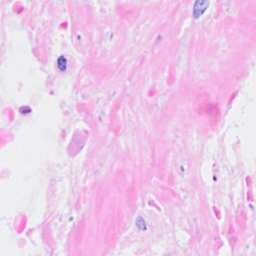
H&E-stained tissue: Breast